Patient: sex F, age 63
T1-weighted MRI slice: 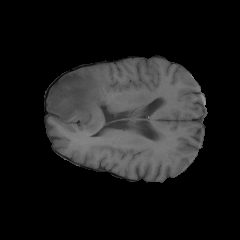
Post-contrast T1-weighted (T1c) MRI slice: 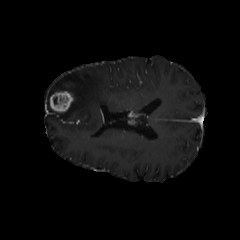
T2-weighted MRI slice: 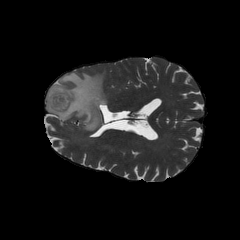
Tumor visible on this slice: yes
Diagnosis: Glioblastoma, IDH-wildtype
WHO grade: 4